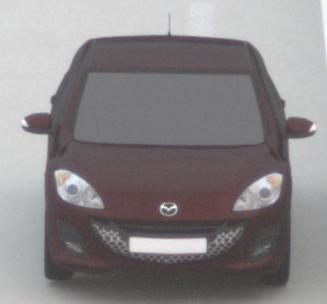
Make: Mazda
Model: 3 1.6
Detailed model: 3 (BL)
Model produced from: 2009/05
Model produced until: 2010/12
Doors: 5
Color: red
Road condition: dry road
Daytime: sunrise or sunset
Contrast: low contrast